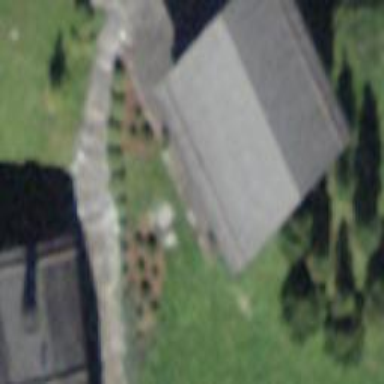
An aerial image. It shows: Garage building.